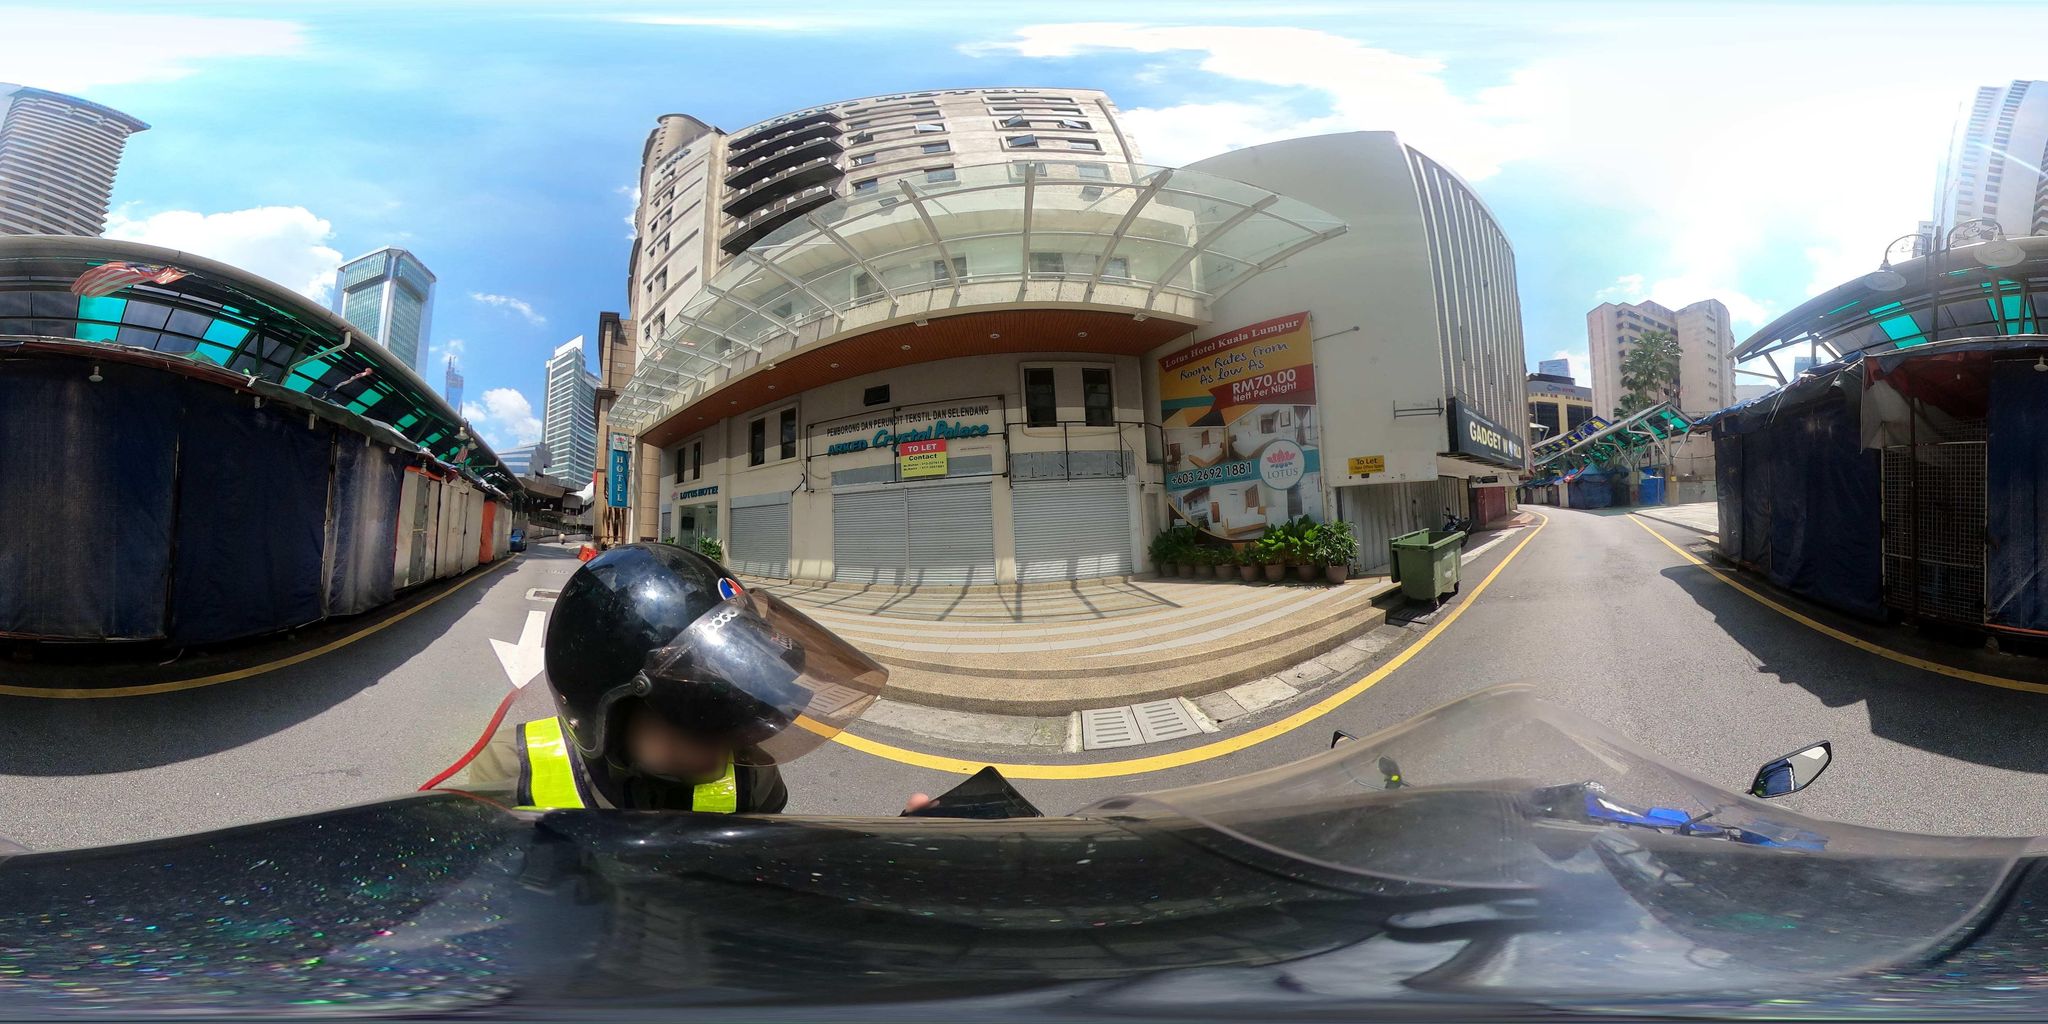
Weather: clear
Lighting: day
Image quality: good
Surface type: cycling surface
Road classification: steps, pedestrian
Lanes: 1
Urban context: urban centre
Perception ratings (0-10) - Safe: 2.16, Lively: 7.36, Beautiful: 5.29, Boring: 1.16, Depressing: 4.9, Wealthy: 5.92